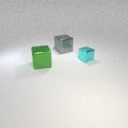
small cyan metal cube to the right of large gray metal cube